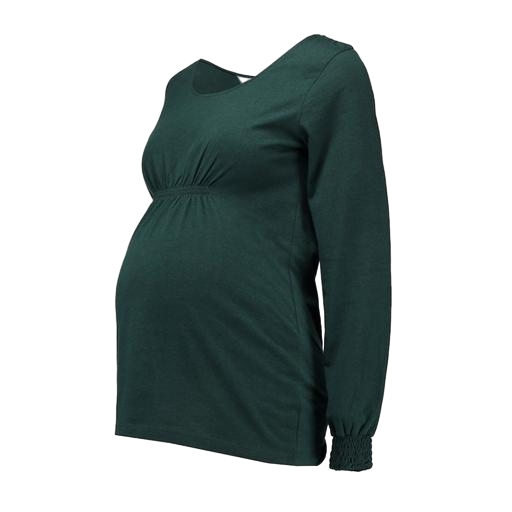
green maternity nursing top, green mama jersey top, green ls jersey tee, white background